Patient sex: F
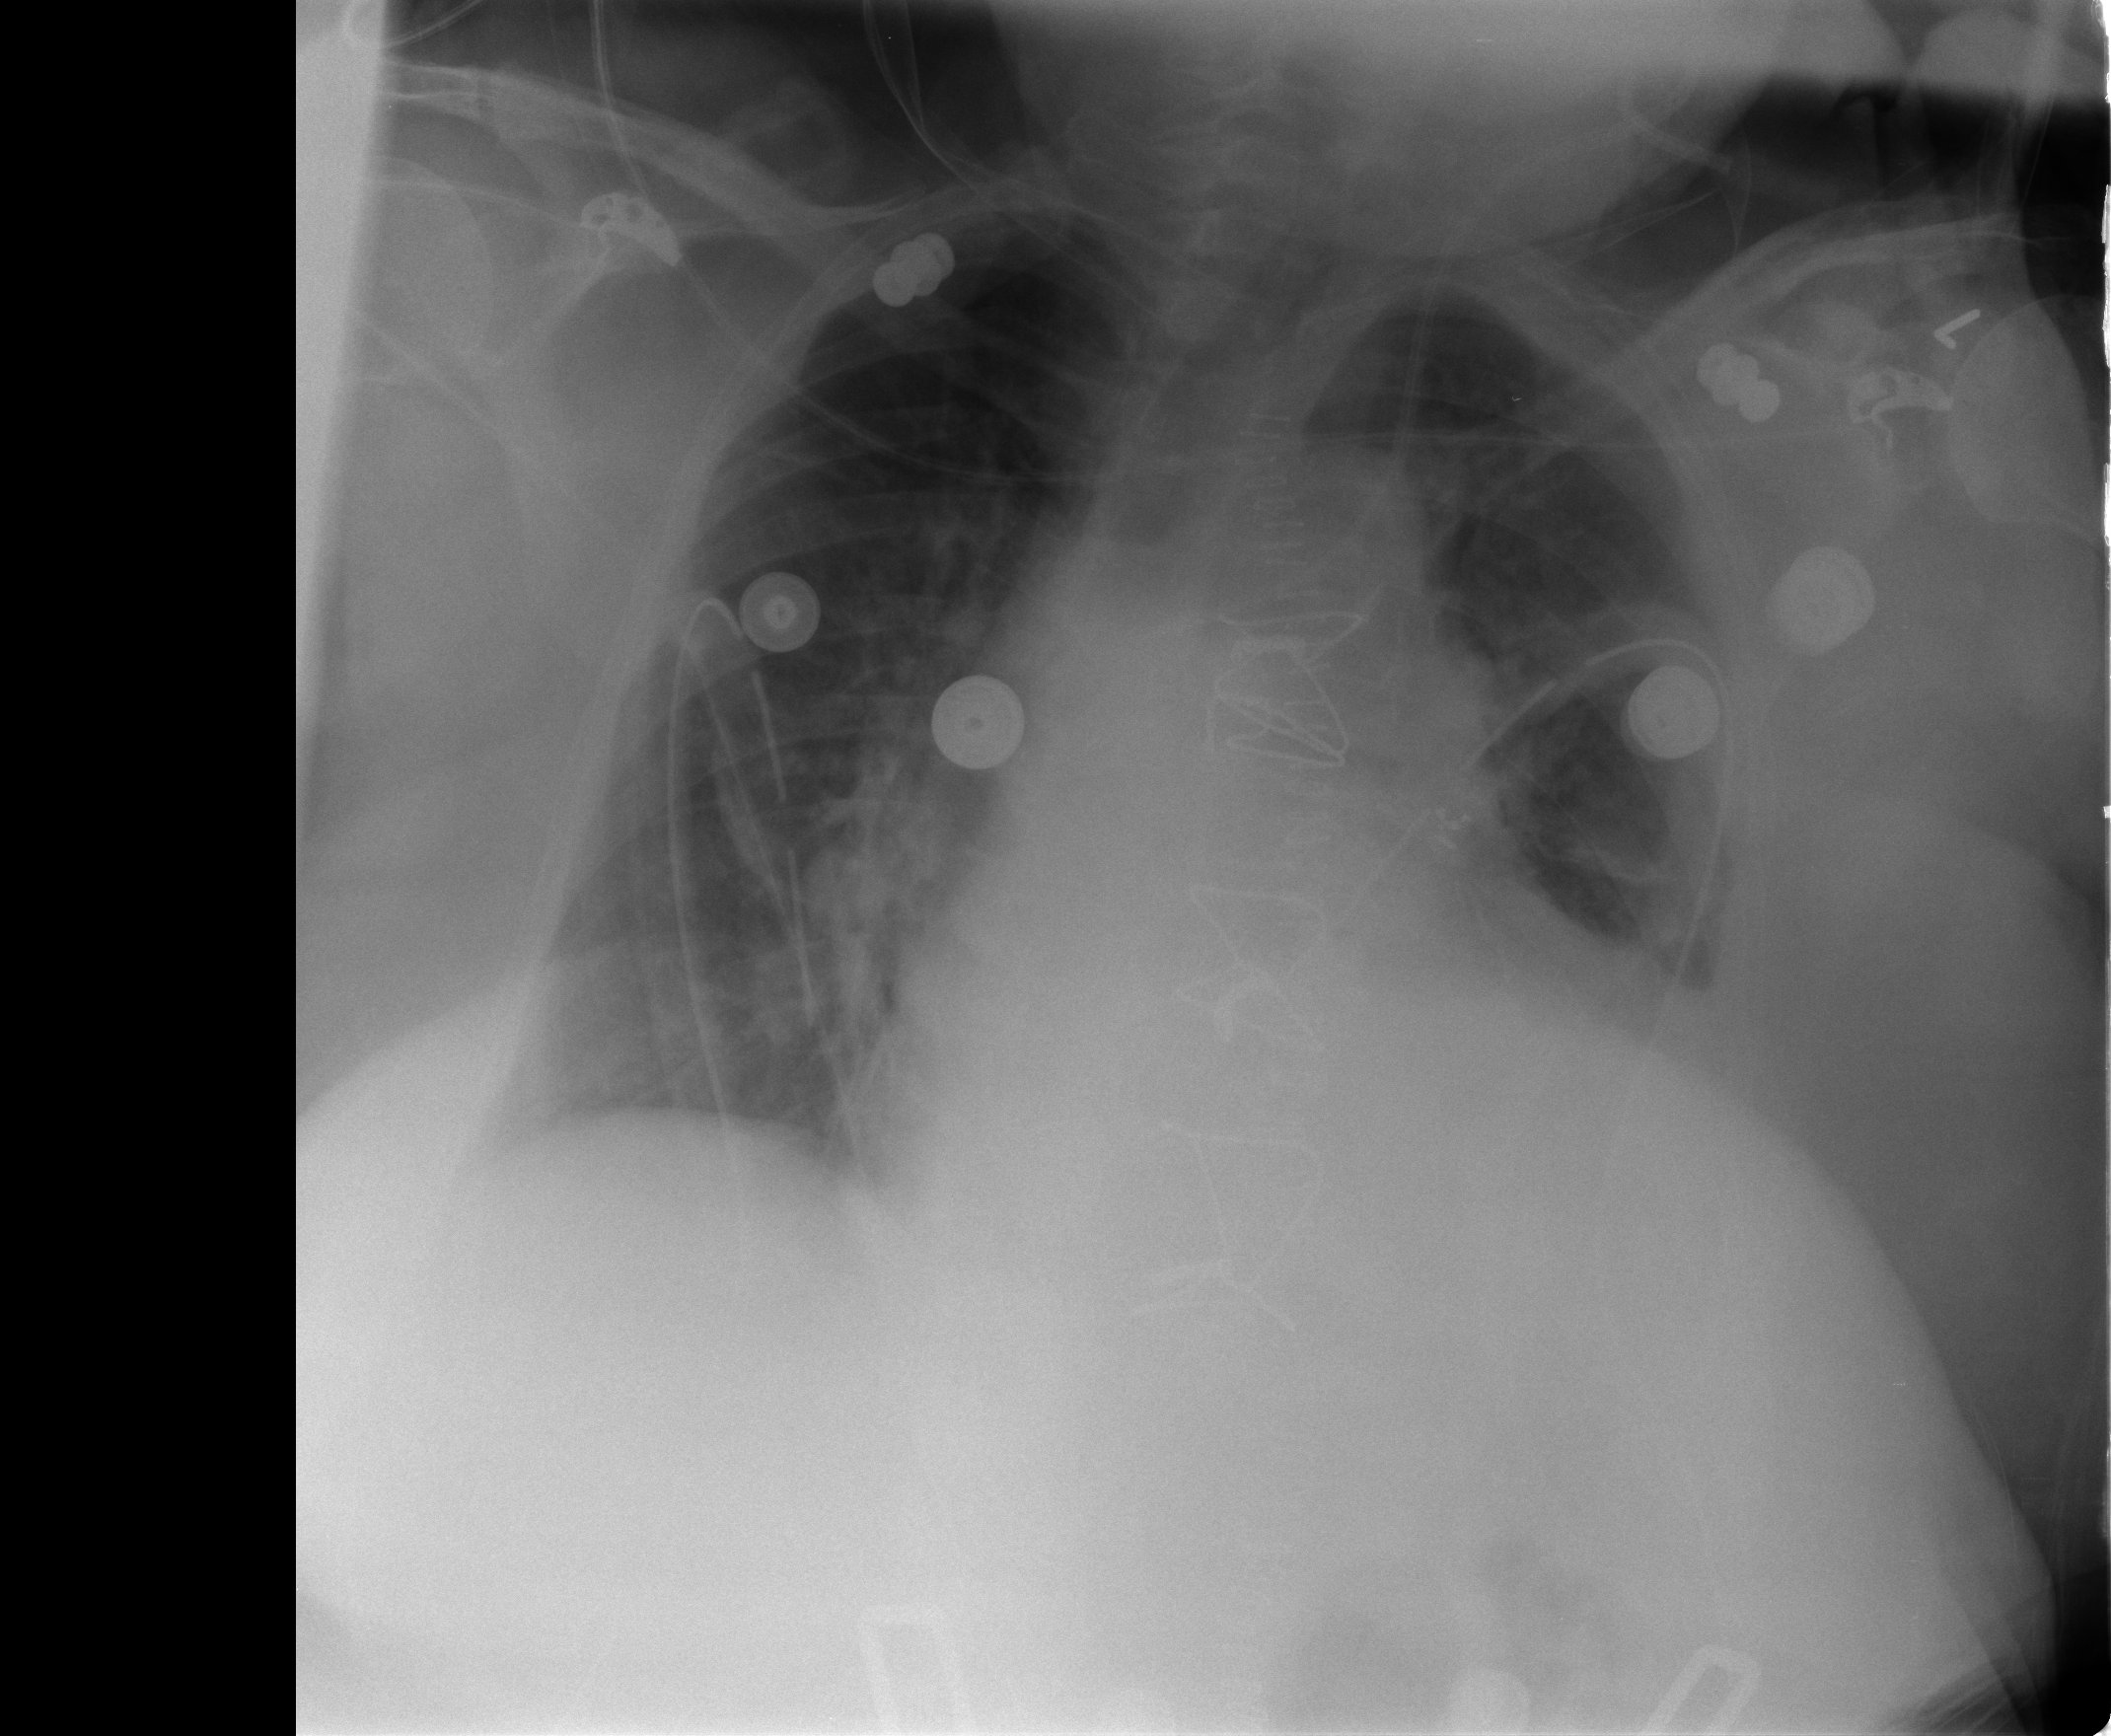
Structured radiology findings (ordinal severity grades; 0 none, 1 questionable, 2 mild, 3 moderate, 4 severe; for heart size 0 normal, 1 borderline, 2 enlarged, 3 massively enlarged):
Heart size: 2
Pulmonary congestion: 2
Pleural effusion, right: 2
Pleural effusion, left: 2
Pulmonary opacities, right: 2
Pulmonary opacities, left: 1
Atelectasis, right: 2
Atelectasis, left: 2